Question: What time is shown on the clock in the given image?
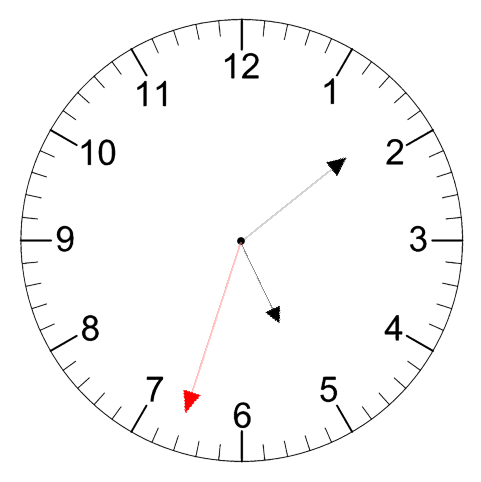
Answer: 05:08:33